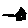
Label: house